Question: I'm working on a theme which can be seen at <URL> and I can't target the list items with any CSS code.
It only works if I use:
---
ul {list-style: none;
}
This targets all unorded lists, but I just want to target the #followed DIV. Below is an image of the effected area and is titled "People I follow".
Edit: It appears I also can't target the DIV.
---

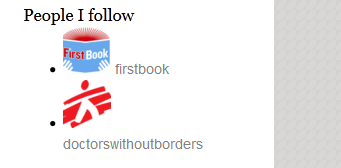
Answer: Your CSS is fine, and 'div#followed ul li { list-style-type: none; }' should do the trick. However, you have a mismatched closing tag. You open your 'div', open your 'ul', then close the 'div' before closing the 'ul'. This is invalid markup, and is likely the reason the browser isn't matching the proper element. Also, you're missing an opening quotation mark in the 'div' with the id "followed". Try this code instead, it worked for me:
'''
<div id="followed">
<ul>
<li>
<img src="http://30.media.tumblr.com/avatar_eaa1e0c62645_48.png"/>
<a href="http://firstbook.tumblr.com/">firstbook</a>
</li>
<li>
<img src="http://29.media.tumblr.com/avatar_a8edff4a4450_48.png"/>
<a href="http://doctorswithoutborders.tumblr.com/">doctorswithoutborders</a>
</li>
</ul>
</div>
'''
In the future, you can fix these problems by being more careful. Also, the <URL> is a useful tool for pinpointing invalid markup.